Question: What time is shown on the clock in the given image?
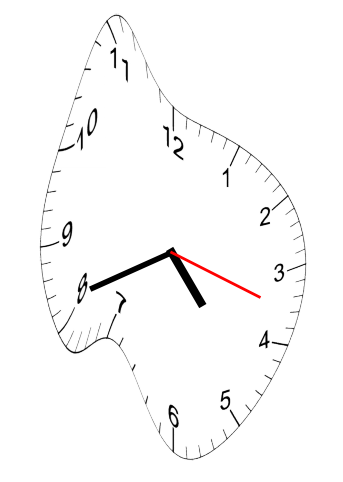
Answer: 04:41:18